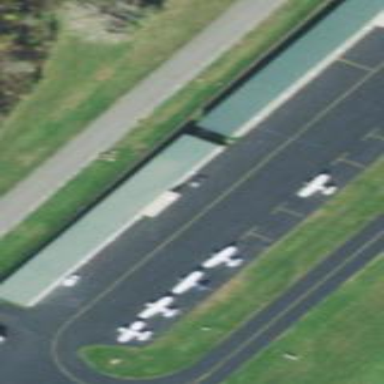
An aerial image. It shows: Airport hangar.